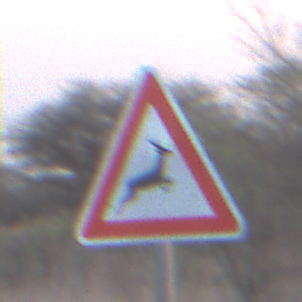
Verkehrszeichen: WildwechselLinks
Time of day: SunriseSunset
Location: Outdoor (Nature)
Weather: Clear
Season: NotSpecified
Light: Natural